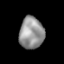
Tissue: lung
Cell type: Myeloid cells
Senescence score: 0.2385
Nuclear area (px): 763
Mean DAPI intensity: 147.966